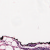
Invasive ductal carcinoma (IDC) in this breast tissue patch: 0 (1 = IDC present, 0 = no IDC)